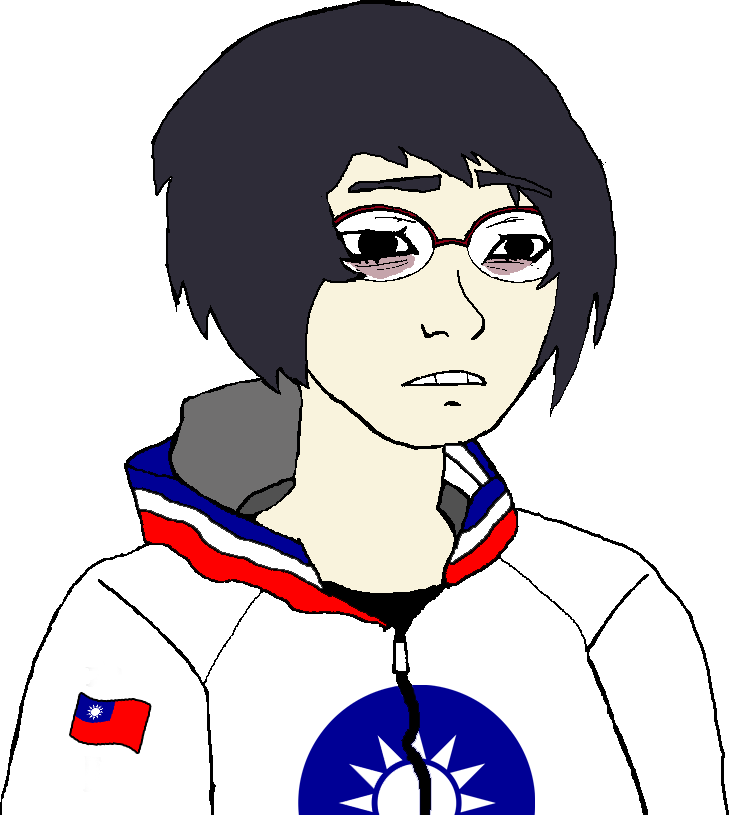
Label: 5_Twinkjak